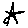
Label: star